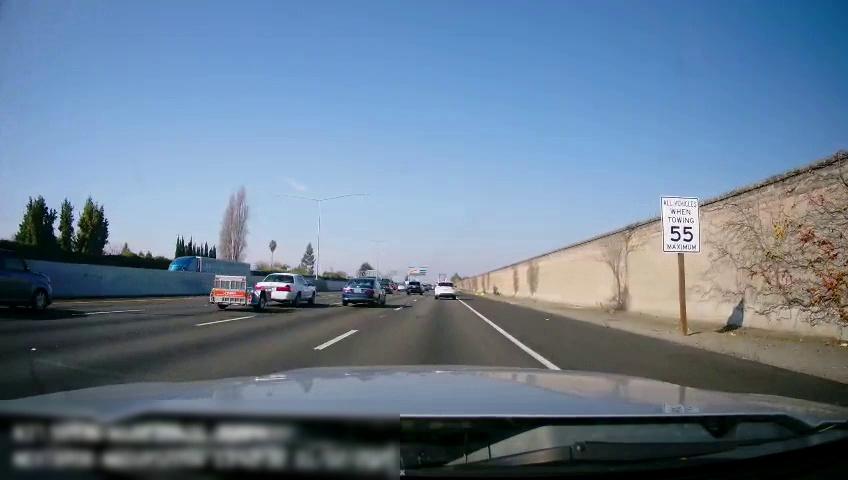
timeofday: Day
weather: Sunny
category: Drivable Space
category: Vehicles | Car
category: Vehicles | SUV
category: Vehicles | Car
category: Vehicles | Car
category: Vehicles | SUV
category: Vehicles | Car
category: Vehicles | Truck
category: Vehicles | Car
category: Lanes | Current Lane
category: Lanes | Current Lane
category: Lanes | Alternate Lane
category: Lanes | Alternate Lane
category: Lanes | Alternate Lane
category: Traffic | Signs
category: Traffic | Signs